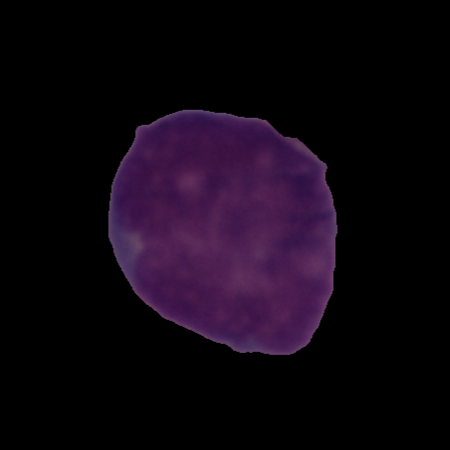
Label: healthy